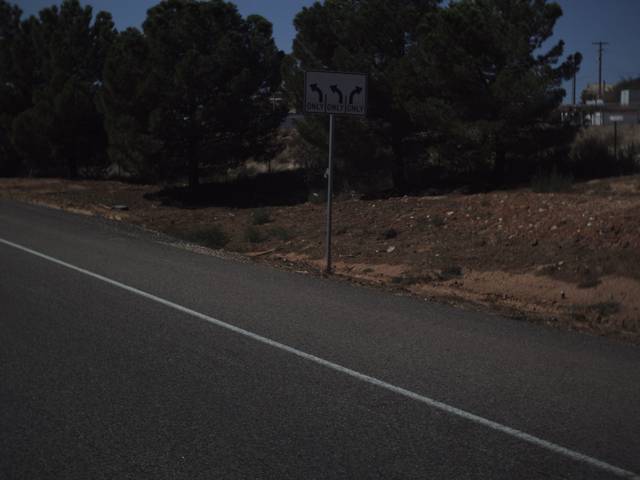
Region: United States
Coordinates: 37.111, -113.559